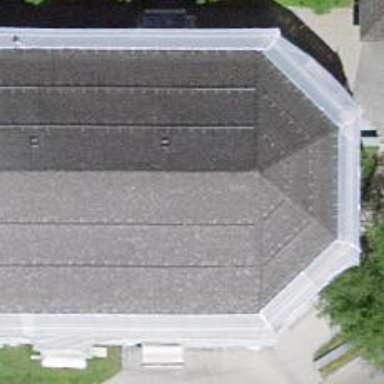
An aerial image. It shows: View of roof with edges.